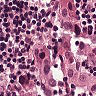
Metastatic tissue present: yes